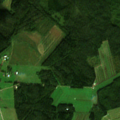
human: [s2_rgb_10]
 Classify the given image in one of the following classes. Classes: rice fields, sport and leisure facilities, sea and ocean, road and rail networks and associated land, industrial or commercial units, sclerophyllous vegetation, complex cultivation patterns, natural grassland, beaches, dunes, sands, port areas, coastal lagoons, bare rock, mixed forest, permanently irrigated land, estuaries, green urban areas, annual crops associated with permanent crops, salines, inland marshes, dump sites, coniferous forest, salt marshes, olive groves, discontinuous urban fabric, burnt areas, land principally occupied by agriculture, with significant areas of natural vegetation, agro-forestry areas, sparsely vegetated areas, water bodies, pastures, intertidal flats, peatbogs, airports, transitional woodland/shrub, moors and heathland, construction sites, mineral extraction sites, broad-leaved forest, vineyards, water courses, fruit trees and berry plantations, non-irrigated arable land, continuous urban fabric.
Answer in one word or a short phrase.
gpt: non-irrigated arable land, coniferous forest, mixed forest, transitional woodland/shrub